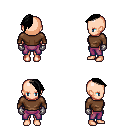
a pixel art fantasy rpg character, female body template, human, light skin, brown long-sleeve shirt, magenta pants, black long mohawk hairstyle, metal gloves, four views (front, back, left, right), 2x2 character sprite sheet, small pixel art, hard edges, no anti-aliasing